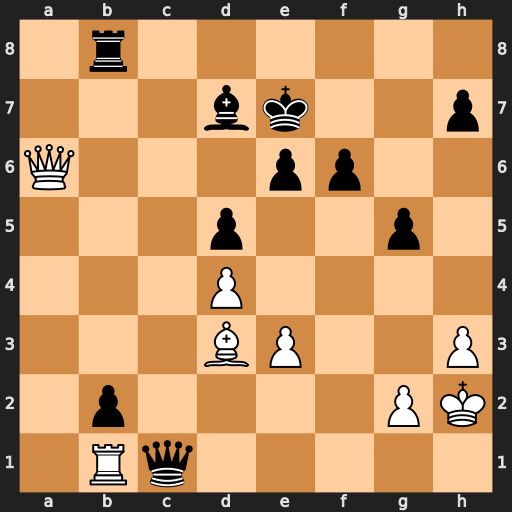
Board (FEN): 1r6/3bk2p/Q3pp2/3p2p1/3P4/3BP2P/1p4PK/1Rq5
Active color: w
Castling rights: -
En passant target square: -
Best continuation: Qa3+ Kf7 Rxc1